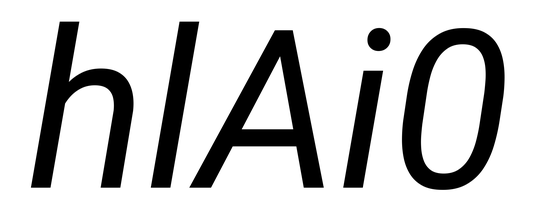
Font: Roboto-Italic_Italic